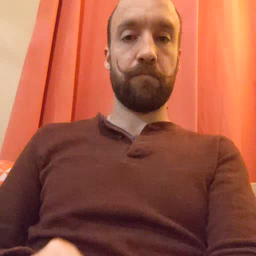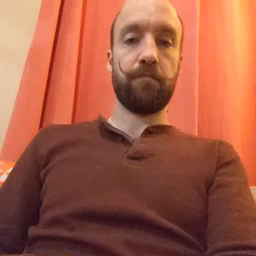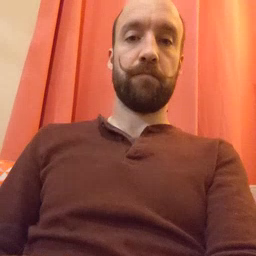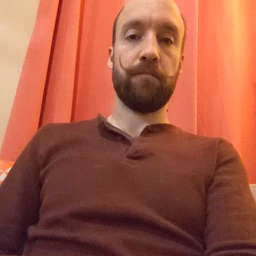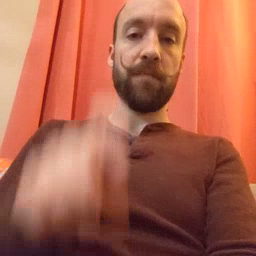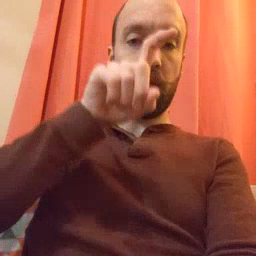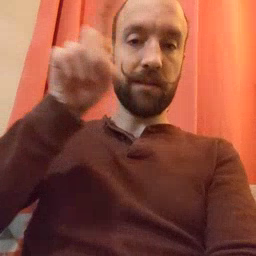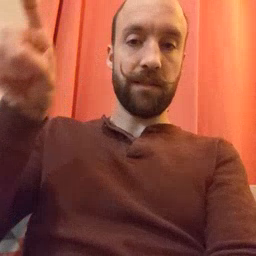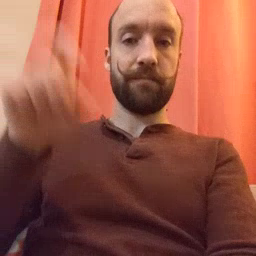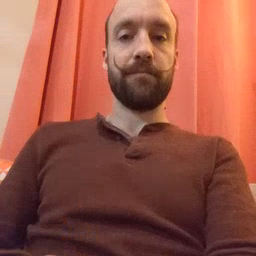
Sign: closet